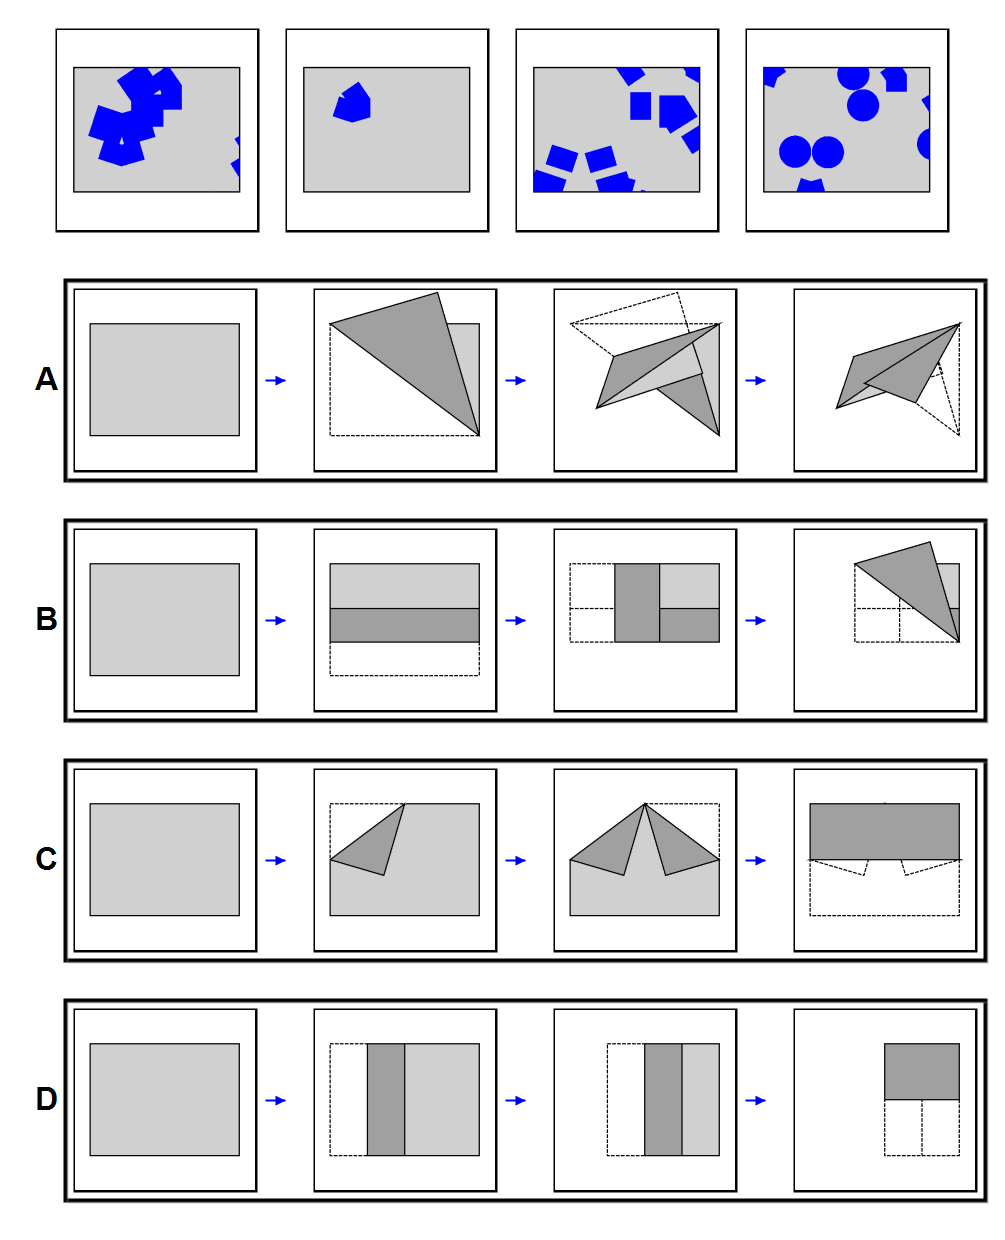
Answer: A